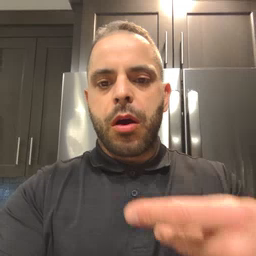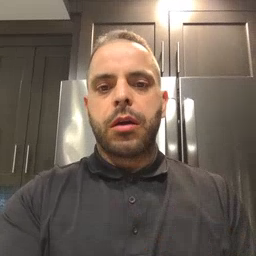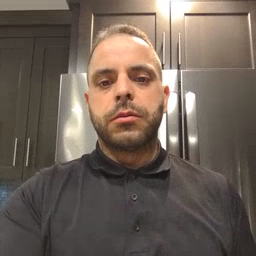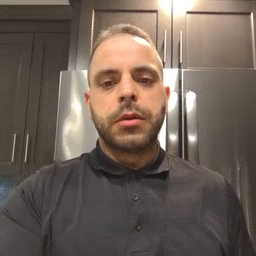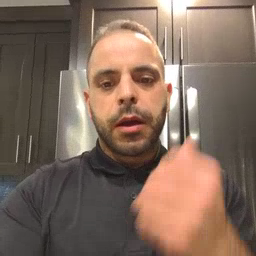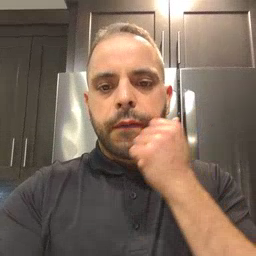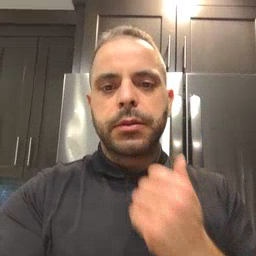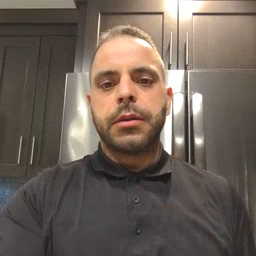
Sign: every